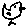
Label: bird